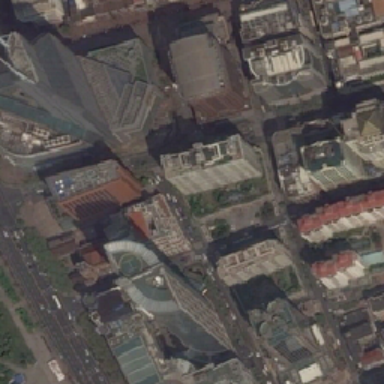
Many tall buildings have been built in the city .